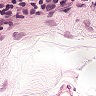
Metastatic tissue present: no